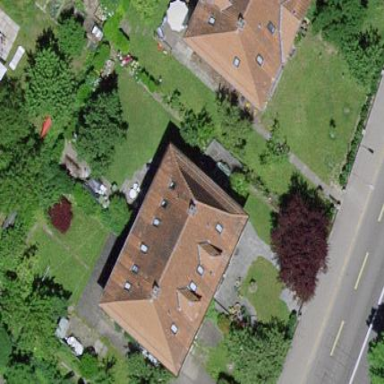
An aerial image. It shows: Semidetached house with hipped roof in maroon color. The roof is oriented across the building.